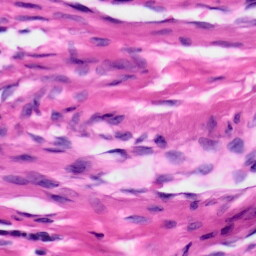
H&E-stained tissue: Skin